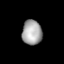
Tissue: lung
Cell type: Endothelial cells
Senescence score: 0.6674
Nuclear area (px): 479
Mean DAPI intensity: 166.146